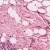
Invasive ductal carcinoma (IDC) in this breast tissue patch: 1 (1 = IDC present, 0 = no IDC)